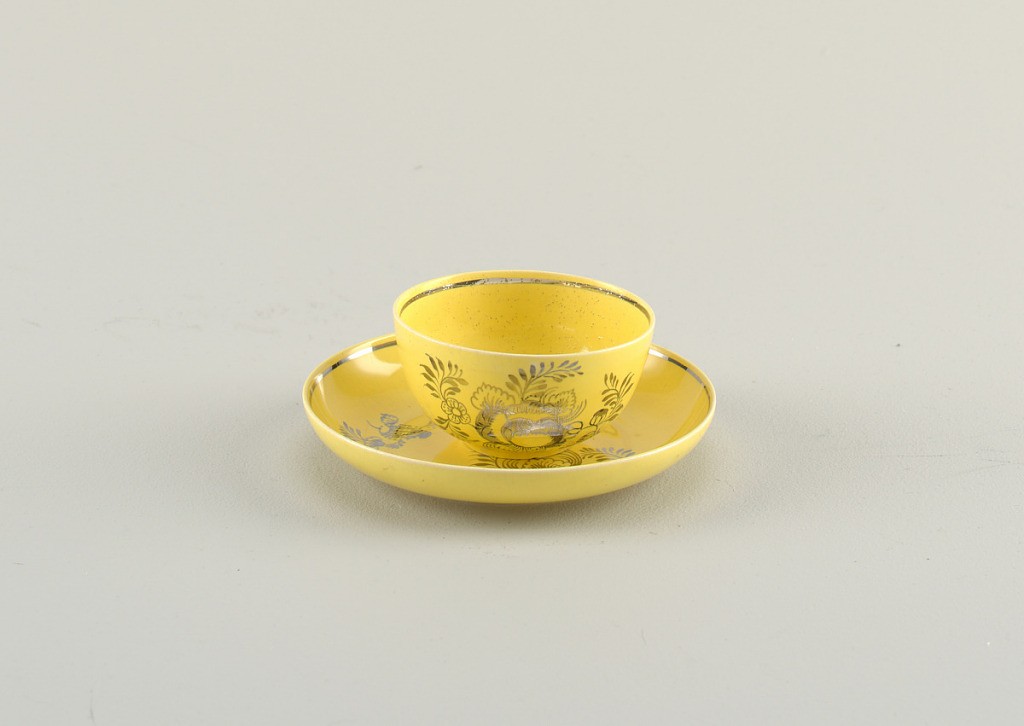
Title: Cup and saucer
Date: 18th–mid-19th century
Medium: Stoneware
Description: Yellow cup and saucer with upturned rims. Both decorated with metallic floral motif and band around rims.